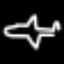
Label: airplane